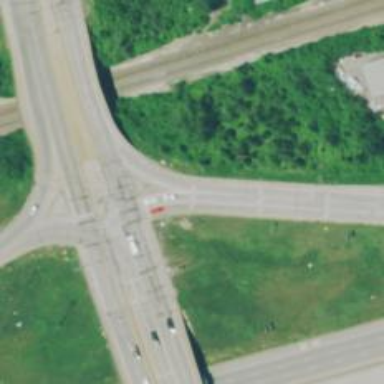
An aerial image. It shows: This image shows trunk highway that functions as expressway.